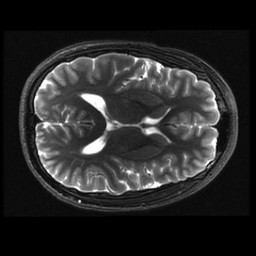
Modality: T2w
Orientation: axial
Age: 20
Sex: male
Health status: ill
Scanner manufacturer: ge
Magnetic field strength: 3 T
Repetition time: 7.5 s
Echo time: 0.1007 s